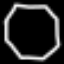
Label: octagon